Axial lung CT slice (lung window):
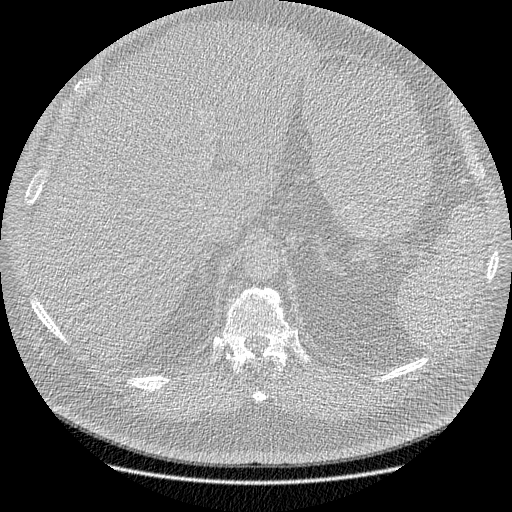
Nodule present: no